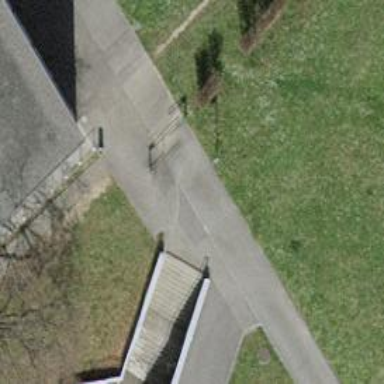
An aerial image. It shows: Bollard.